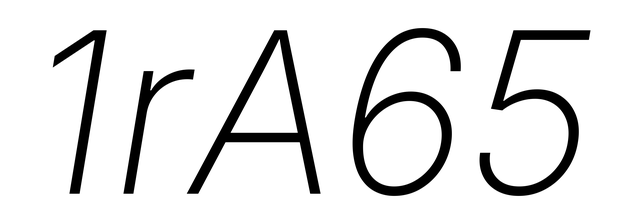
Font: Inter-Italic_ExtraLight_Italic